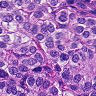
Metastatic tissue present: yes